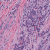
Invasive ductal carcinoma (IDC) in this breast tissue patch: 1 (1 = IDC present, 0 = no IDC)